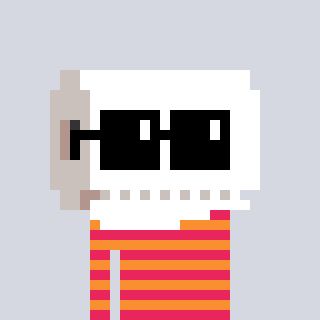
a pixel art character with square black sunglasses, a toiletpaper-full-shaped head and a orange-colored body on a cool background